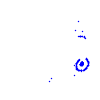
Particle: electron